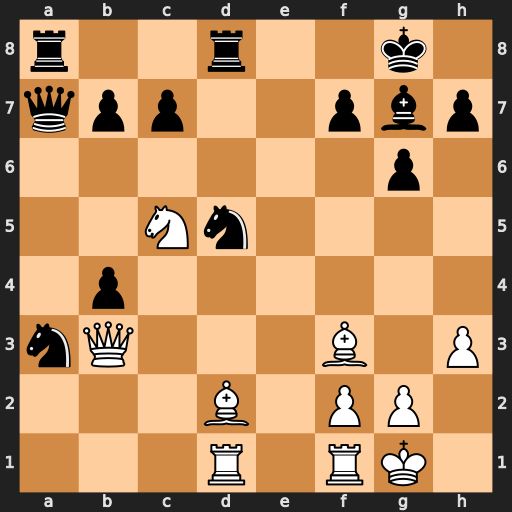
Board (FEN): r2r2k1/qpp2pbp/6p1/2Nn4/1p6/nQ3B1P/3B1PP1/3R1RK1
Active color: w
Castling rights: -
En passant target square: -
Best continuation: Bxd5 Rxd5 Qxd5